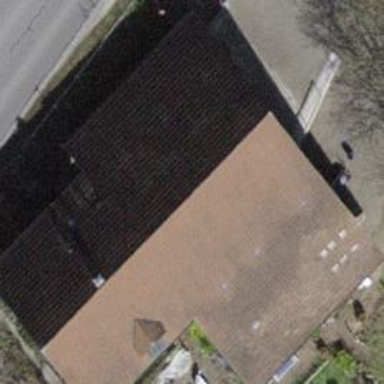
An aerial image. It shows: Building with tiled roof.